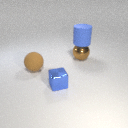
large brown rubber sphere in front of large brown metal sphere